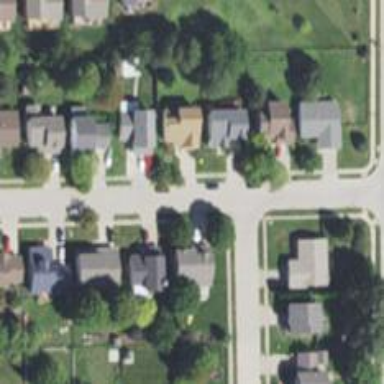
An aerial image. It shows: Residential road.